Field crop: maize
Growth stage: 2
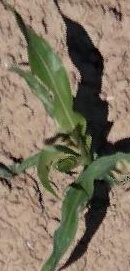
Species: maize